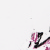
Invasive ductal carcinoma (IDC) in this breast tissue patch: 0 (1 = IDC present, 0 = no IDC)